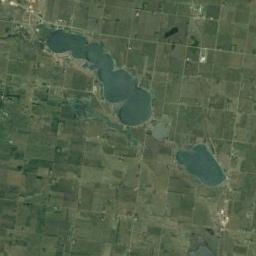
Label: lake